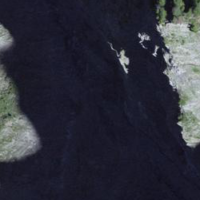
EUNIS habitat code: 48
Species observed at this site:
Capra ibex